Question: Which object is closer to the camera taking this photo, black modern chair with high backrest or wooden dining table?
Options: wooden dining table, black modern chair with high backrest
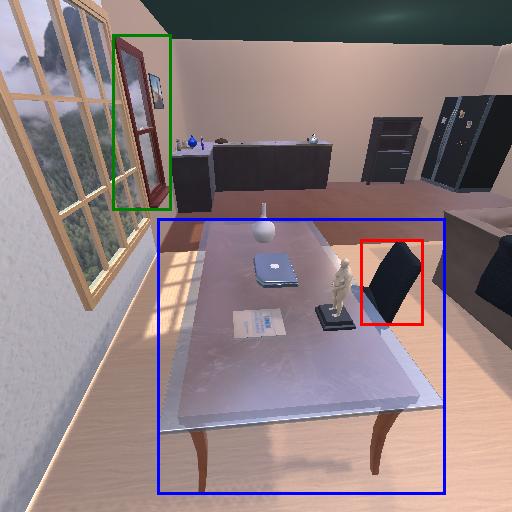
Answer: wooden dining table